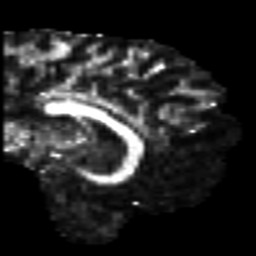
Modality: FA
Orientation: sagittal
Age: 38
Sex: male
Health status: healthy
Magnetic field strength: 3 T
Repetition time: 7 s
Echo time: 0.0926 s